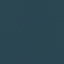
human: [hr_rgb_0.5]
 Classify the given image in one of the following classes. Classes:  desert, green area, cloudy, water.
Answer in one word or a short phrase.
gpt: water